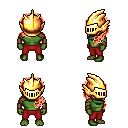
a pixel art fantasy rpg character, male body template, orc, green skin, leather shoulder armor, red pants, red princess hairstyle, gold helm, leather bracers, four views (front, back, left, right), 2x2 character sprite sheet, small pixel art, hard edges, no anti-aliasing